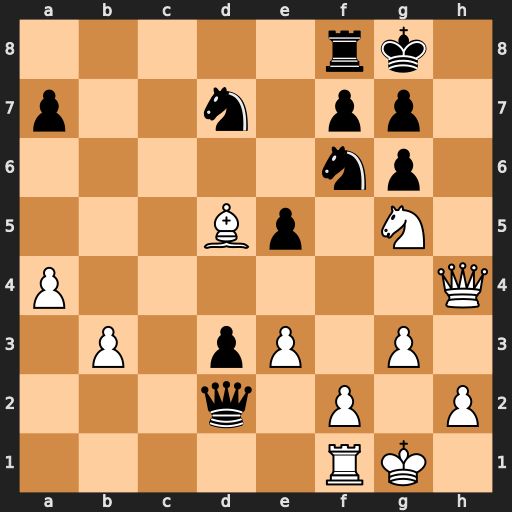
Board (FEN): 5rk1/p2n1pp1/5np1/3Bp1N1/P6Q/1P1pP1P1/3q1P1P/5RK1
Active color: w
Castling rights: -
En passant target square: -
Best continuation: Bxf7+ Rxf7 Qc4